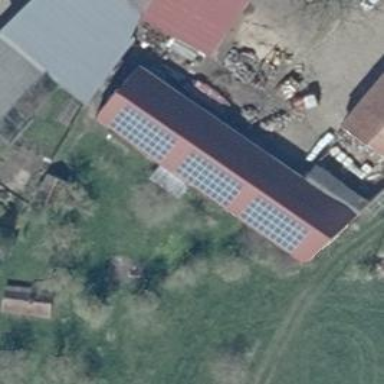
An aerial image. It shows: Solar photovoltaic panel generator producing electricity as small installation.